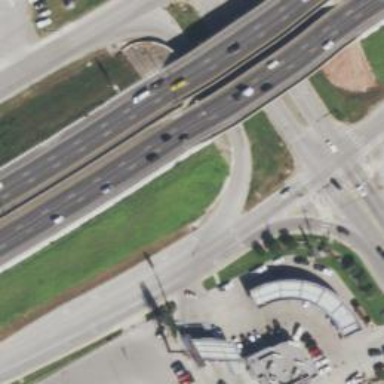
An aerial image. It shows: Secondary link road with asphalt surface.